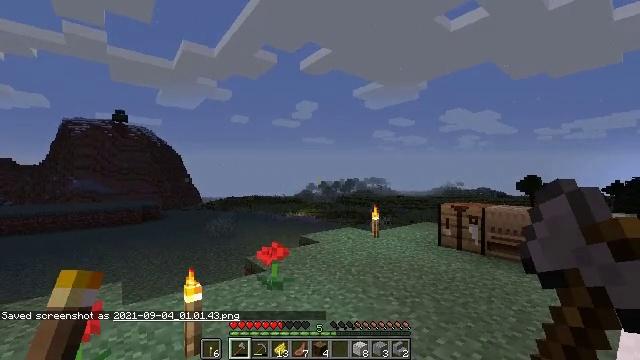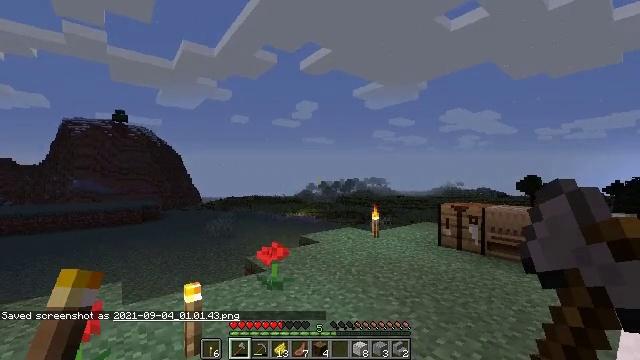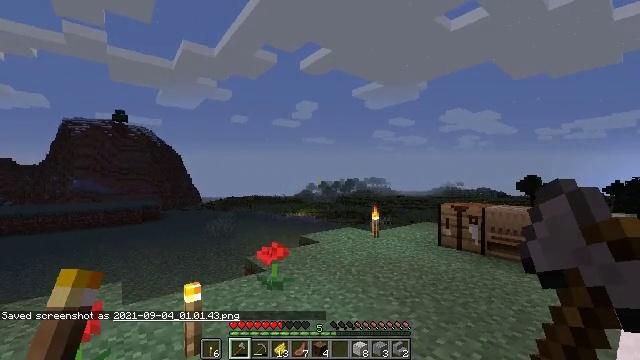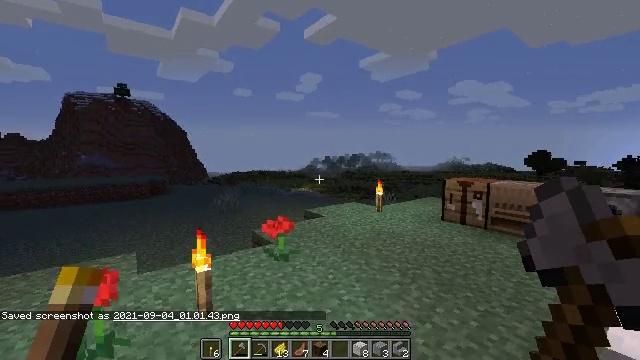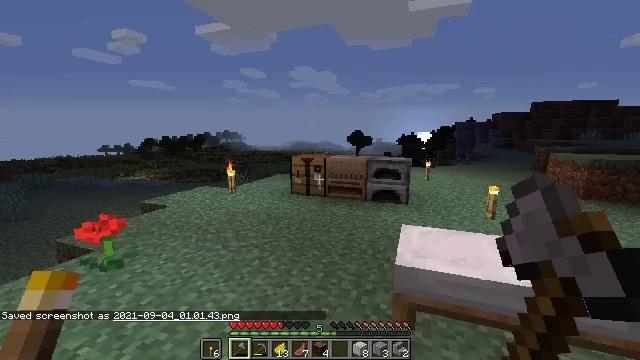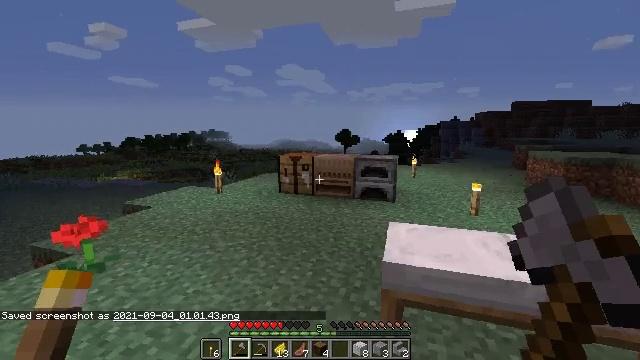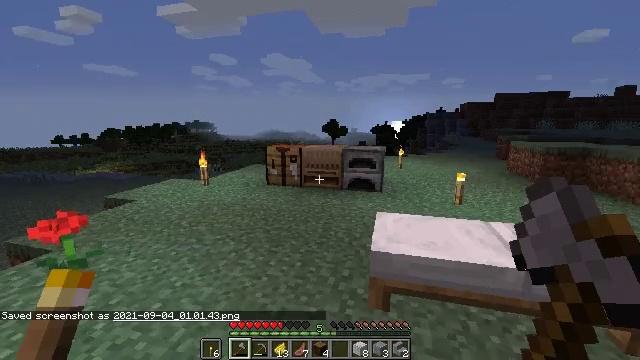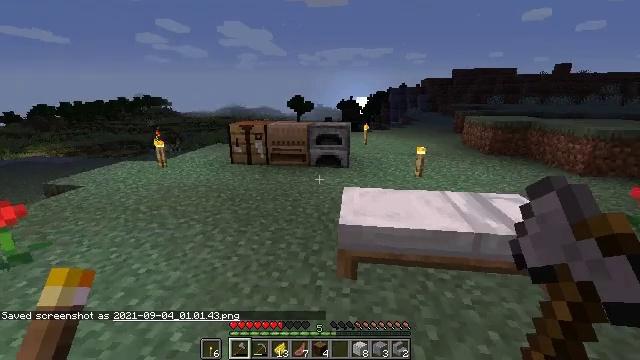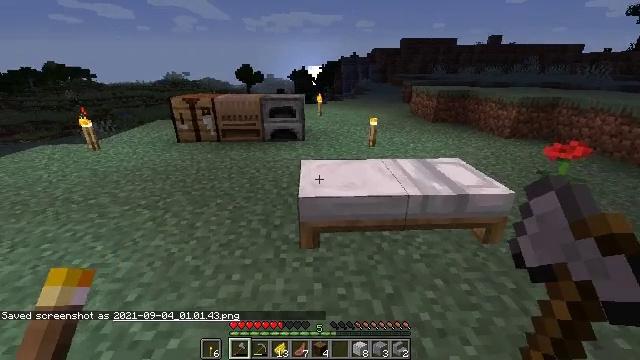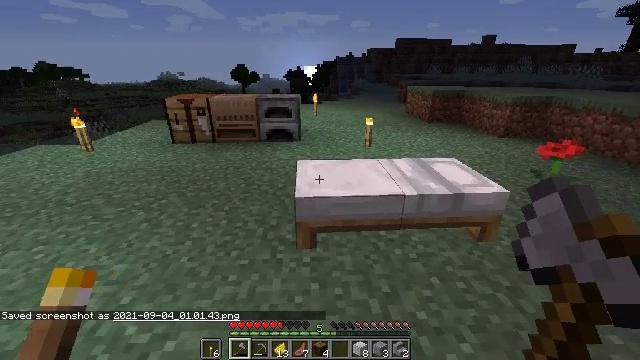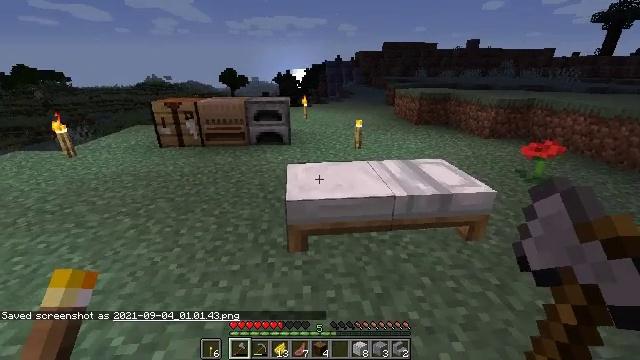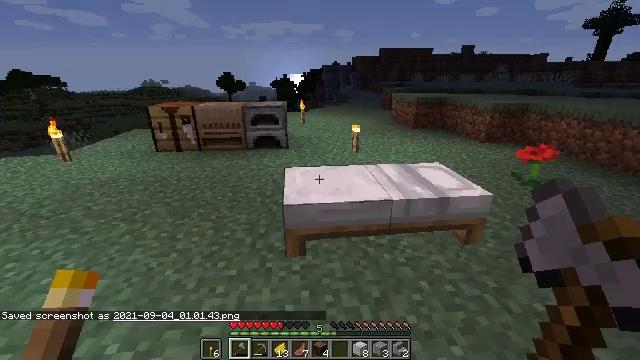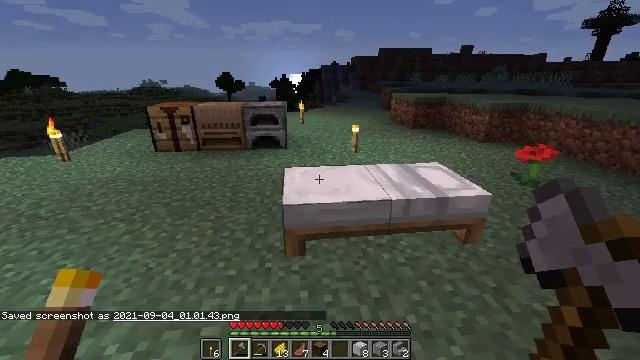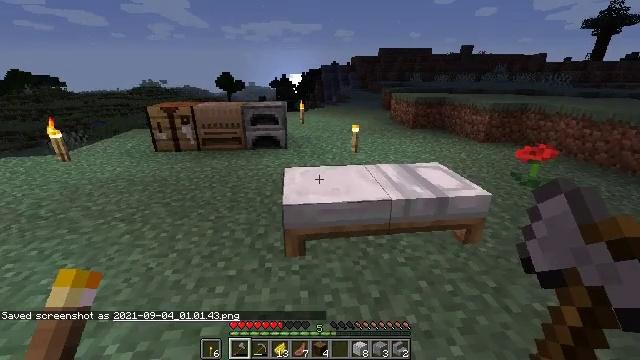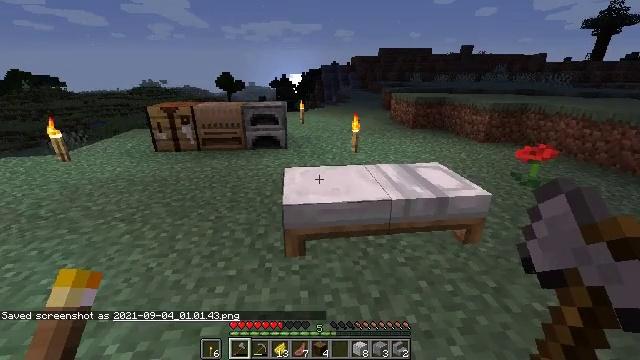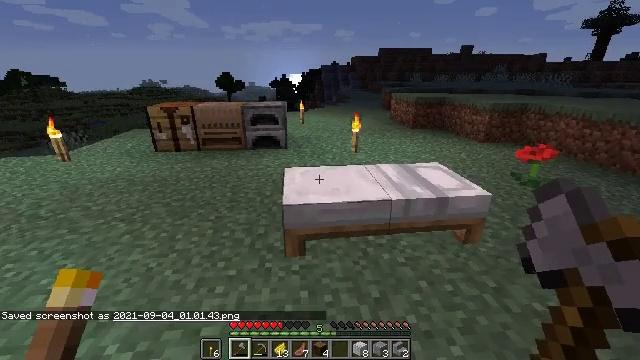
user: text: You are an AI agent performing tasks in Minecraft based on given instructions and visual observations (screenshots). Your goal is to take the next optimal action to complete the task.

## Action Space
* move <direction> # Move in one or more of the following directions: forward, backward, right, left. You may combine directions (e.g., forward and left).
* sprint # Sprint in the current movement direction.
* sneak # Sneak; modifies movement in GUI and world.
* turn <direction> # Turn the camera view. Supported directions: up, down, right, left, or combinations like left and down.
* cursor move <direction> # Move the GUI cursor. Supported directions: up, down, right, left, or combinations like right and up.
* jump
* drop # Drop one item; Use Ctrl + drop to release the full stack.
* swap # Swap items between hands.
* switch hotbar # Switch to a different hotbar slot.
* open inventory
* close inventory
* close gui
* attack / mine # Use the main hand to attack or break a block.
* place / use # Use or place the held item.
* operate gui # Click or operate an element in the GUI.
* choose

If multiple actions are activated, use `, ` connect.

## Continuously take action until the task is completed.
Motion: motion action
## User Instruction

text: Mine polished diorite for building materials.
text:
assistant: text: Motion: no_op
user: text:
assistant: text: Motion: no_op
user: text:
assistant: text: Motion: turn left and down
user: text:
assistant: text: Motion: turn right and down
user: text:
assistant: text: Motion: turn right
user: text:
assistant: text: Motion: turn right and down
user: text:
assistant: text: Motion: turn right and down
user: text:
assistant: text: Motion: turn right and down
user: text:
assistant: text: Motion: no_op
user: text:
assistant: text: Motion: turn right
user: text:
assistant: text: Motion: no_op
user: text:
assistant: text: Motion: no_op
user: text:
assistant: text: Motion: use / place
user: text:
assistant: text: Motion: use / place
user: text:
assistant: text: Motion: use / place
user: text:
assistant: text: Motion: no_op
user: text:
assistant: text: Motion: no_op
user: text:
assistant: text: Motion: no_op
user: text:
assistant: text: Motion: no_op
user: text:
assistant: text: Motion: open gui
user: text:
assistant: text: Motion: no_op
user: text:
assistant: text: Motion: no_op
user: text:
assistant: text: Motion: no_op
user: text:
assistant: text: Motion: no_op
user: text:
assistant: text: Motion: no_op
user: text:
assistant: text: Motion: no_op
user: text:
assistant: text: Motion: no_op
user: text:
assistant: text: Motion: no_op
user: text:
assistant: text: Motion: no_op
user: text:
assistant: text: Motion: no_op